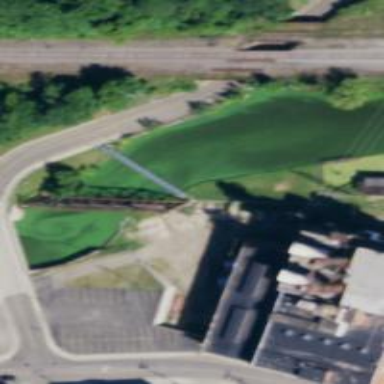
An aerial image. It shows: Truss bridge that crosses disused railway.